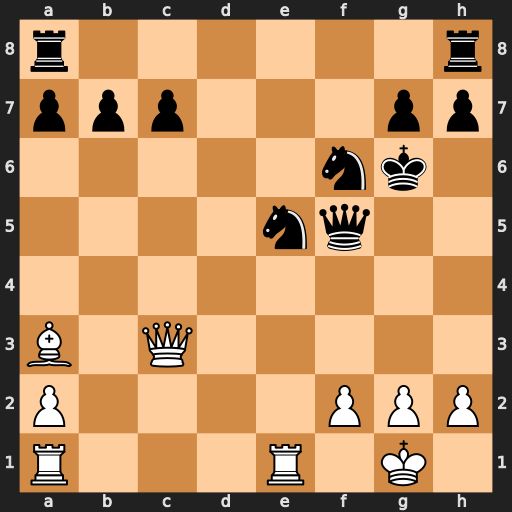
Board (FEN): r6r/ppp3pp/5nk1/4nq2/8/B1Q5/P4PPP/R3R1K1
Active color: w
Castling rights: -
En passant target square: -
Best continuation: Rxe5 Qxe5 Qxe5